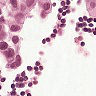
Metastatic tissue present: yes